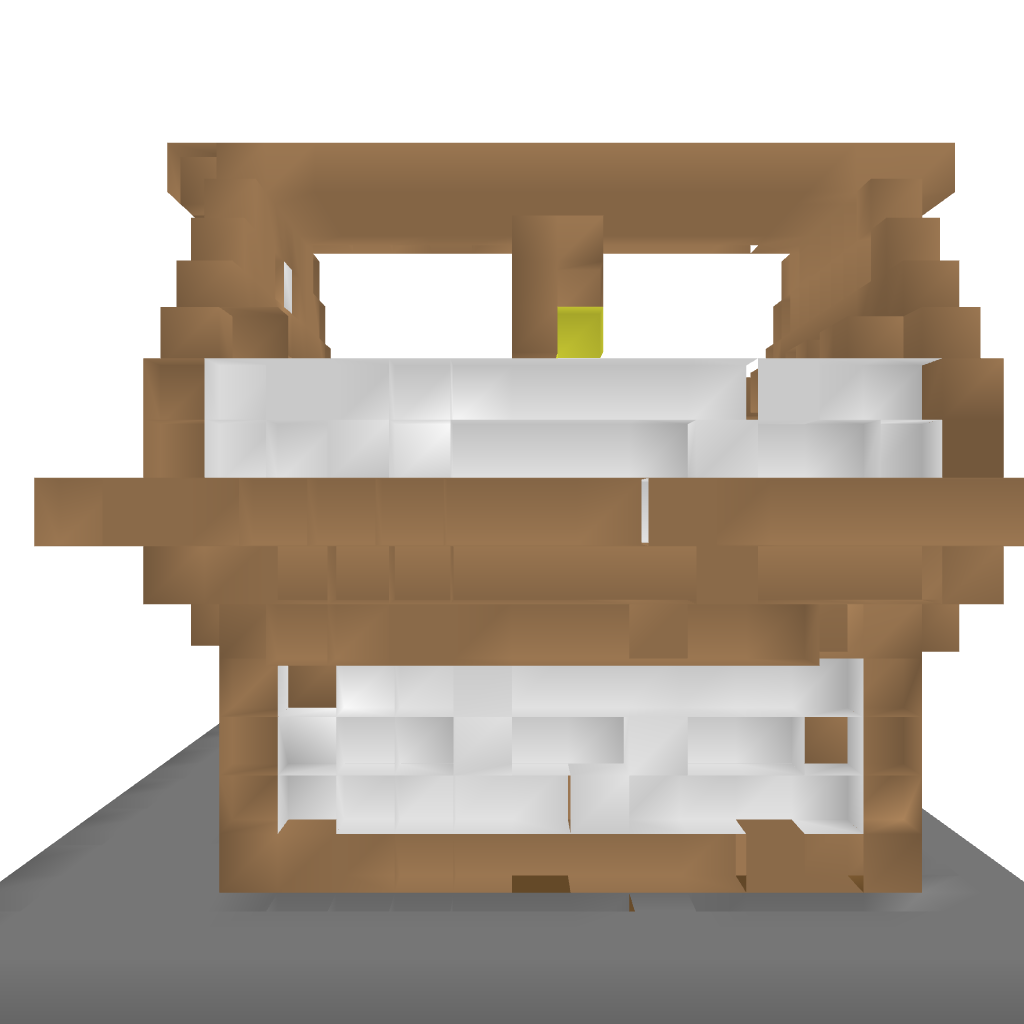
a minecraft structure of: medieval house bad low quality